Aerial crown-view tile of a tropical tree (Barro Colorado Island, Panama), acquired 20250616:
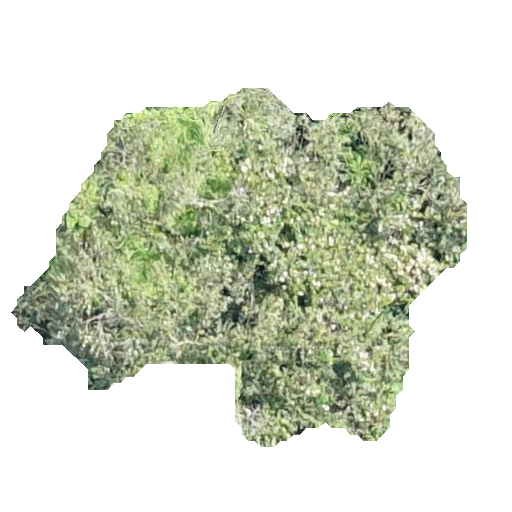
Species: Luehea seemannii
GBIF accepted scientific name: Luehea seemannii
Crown area: 155.706 m²